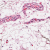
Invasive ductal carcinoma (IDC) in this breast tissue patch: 0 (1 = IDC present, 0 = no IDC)